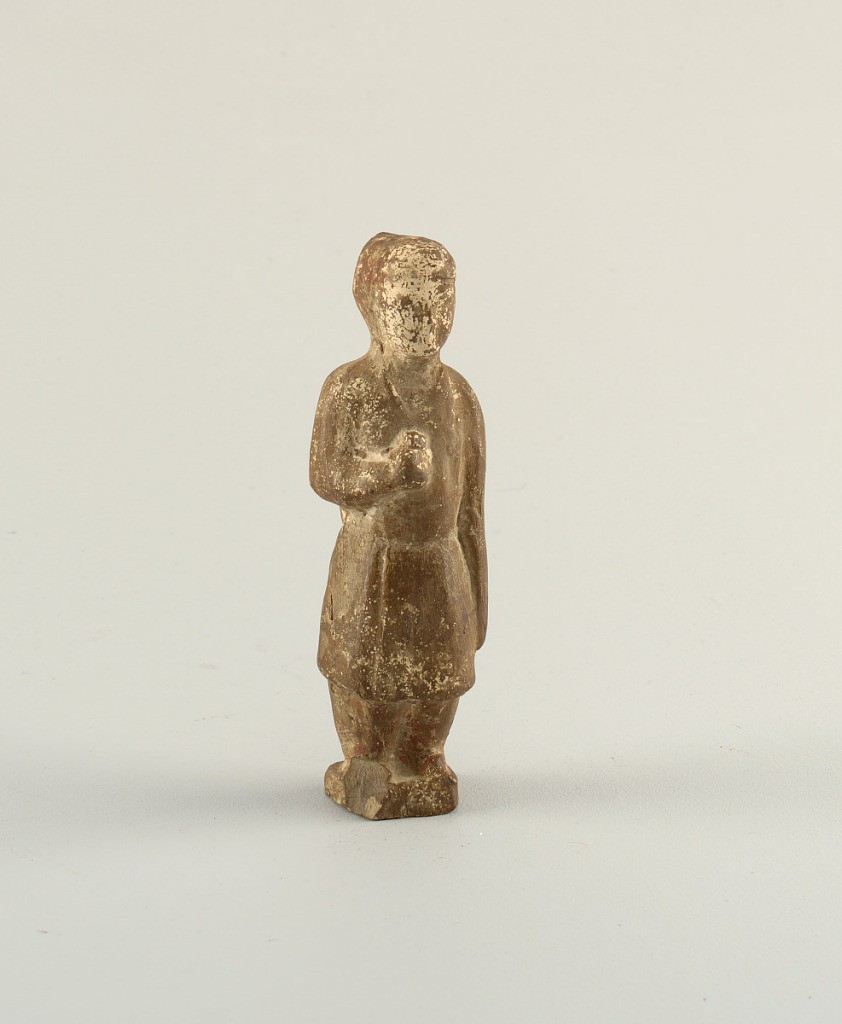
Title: Figure
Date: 206 BC–220 AD
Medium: Earthenware
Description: Male figure with knee-length coat, holding round object in lifted right hand. Hair arranged in elongated shape on back of head. Square plinth, chipped. Figure made in two-piece mold.